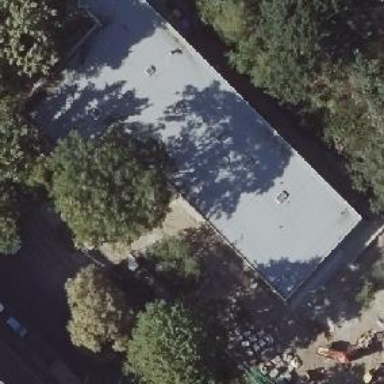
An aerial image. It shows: Flat roof kindergarten building.